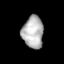
Tissue: skin
Cell type: Others
Senescence score: 0.7718
Nuclear area (px): 661
Mean DAPI intensity: 180.413